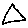
Label: triangle